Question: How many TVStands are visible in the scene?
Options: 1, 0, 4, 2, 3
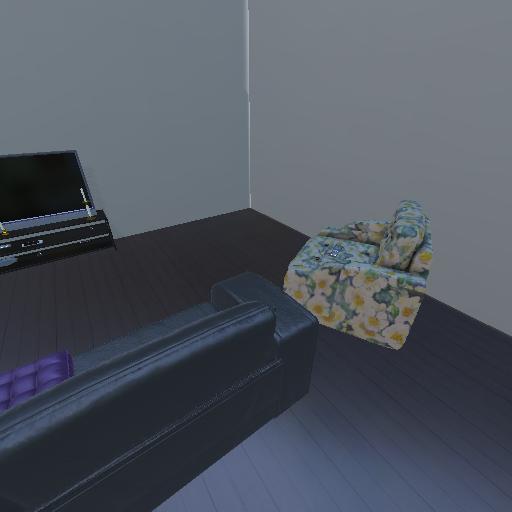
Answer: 1